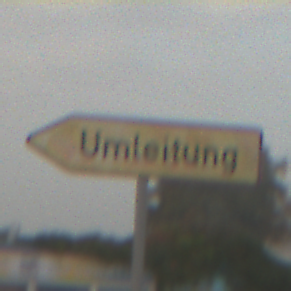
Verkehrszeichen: UmleitungswegweiserLinksweisend
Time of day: MorningAfternoon
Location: Outdoor (Suburban)
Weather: Overcast
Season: NotSpecified
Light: Natural